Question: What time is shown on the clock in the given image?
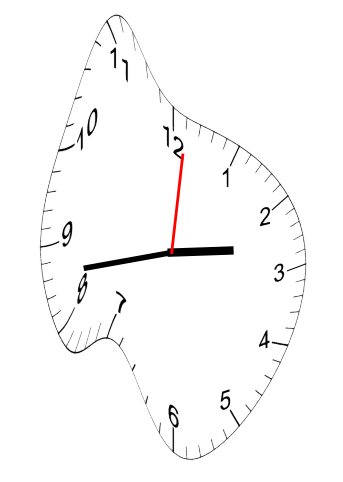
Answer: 02:43:01